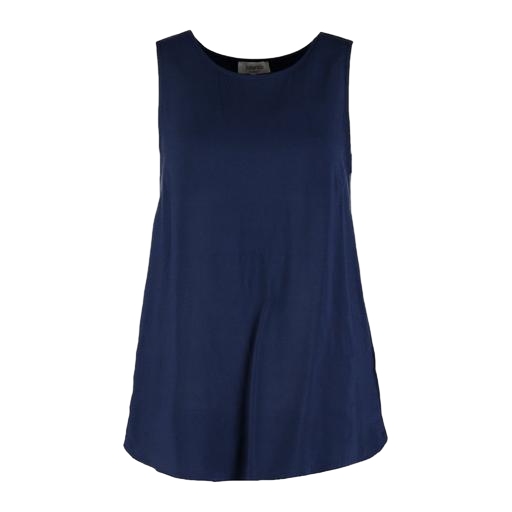
blue bow-back top deep navy, blue sleeveless swing top, longline singlet, white background